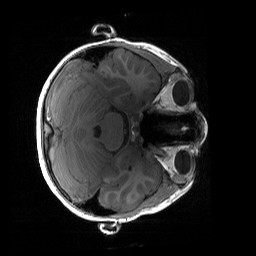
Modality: T1w
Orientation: axial
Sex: female
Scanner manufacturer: siemens
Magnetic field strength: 3 T
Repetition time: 1.9 s
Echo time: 0.00243 s